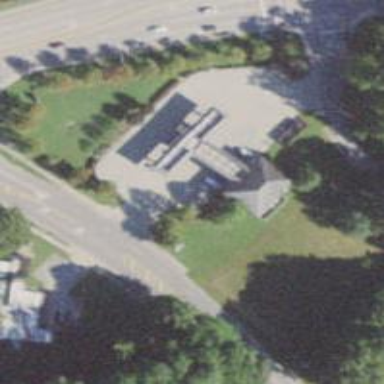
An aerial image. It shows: Commercial building serving as fuel station.